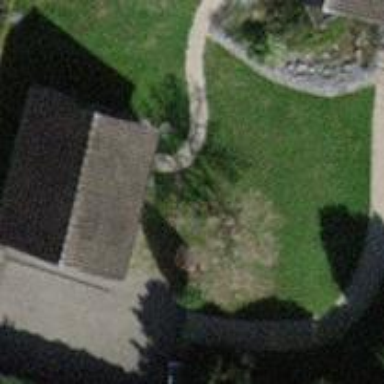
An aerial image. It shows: Garage.